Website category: movie
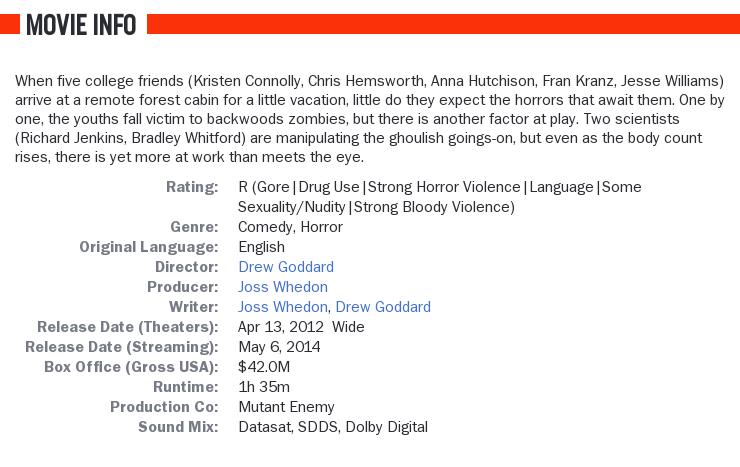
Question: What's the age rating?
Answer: R (Gore|Drug Use|Strong Horror Violence|Language|Some Sexuality/Nudity|Strong Bloody Violence)

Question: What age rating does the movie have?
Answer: R (Gore|Drug Use|Strong Horror Violence|Language|Some Sexuality/Nudity|Strong Bloody Violence)

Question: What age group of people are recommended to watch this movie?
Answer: R (Gore|Drug Use|Strong Horror Violence|Language|Some Sexuality/Nudity|Strong Bloody Violence)

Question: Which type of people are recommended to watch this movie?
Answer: R (Gore|Drug Use|Strong Horror Violence|Language|Some Sexuality/Nudity|Strong Bloody Violence)

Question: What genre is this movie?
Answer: comedy, horror

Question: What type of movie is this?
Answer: comedy, horror

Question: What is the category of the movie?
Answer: comedy, horror

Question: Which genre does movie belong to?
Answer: comedy, horror

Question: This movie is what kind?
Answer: comedy, horror

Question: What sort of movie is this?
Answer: comedy, horror

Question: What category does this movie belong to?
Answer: comedy, horror

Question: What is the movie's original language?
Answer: English

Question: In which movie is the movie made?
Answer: English

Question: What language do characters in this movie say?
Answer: English

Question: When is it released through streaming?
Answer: May 6, 2014

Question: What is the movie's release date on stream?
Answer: May 6, 2014

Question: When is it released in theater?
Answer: Apr 13, 2012 wide

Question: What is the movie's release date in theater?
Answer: Apr 13, 2012 wide

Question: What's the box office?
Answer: $42.0M

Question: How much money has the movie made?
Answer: $42.0M

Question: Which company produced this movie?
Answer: Mutant Enemy

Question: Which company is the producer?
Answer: Mutant Enemy

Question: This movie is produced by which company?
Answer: Mutant Enemy